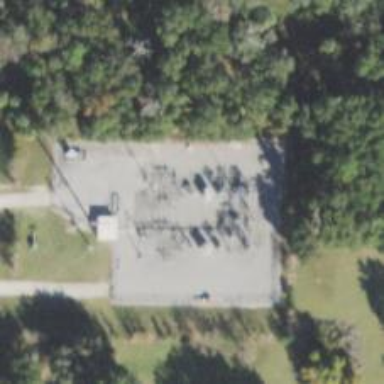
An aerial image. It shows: Switch for power supply.